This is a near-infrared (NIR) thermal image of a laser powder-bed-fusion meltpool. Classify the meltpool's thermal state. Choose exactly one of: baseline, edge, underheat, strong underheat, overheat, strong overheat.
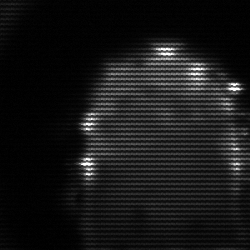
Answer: baseline